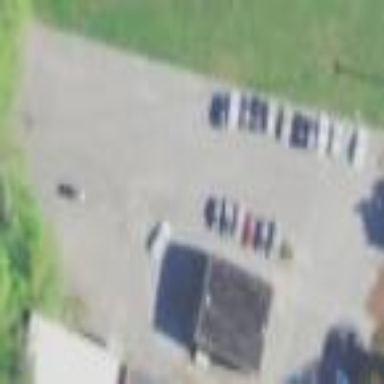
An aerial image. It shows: Parking area.